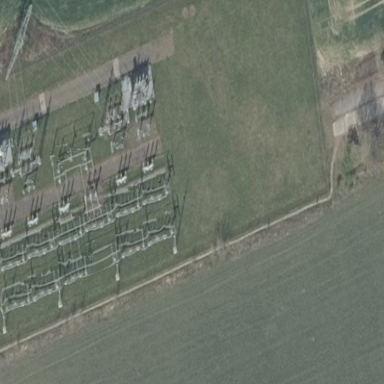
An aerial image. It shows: Distribution substation surrounded by fence.